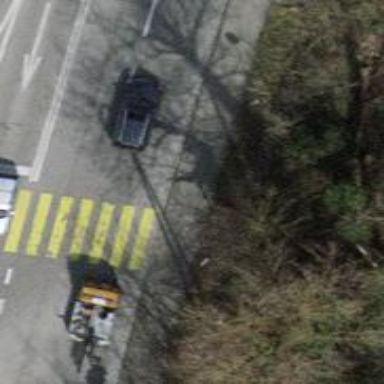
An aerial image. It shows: Kerb barrier.